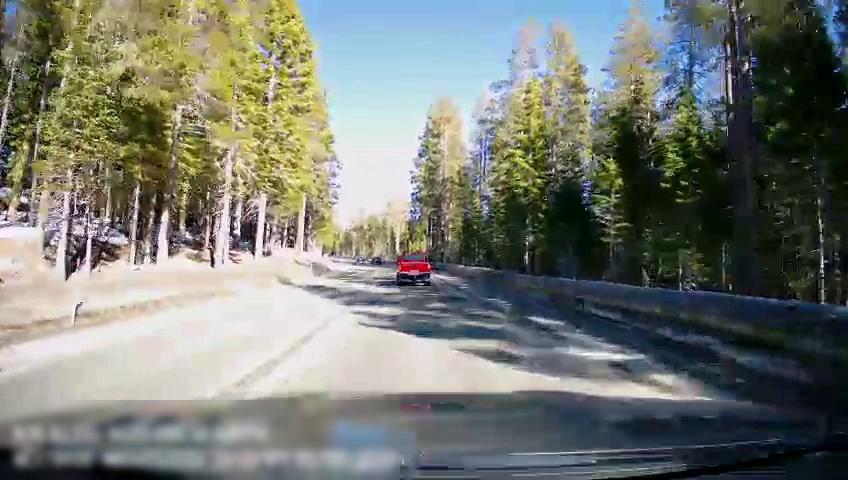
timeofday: Day
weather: Sunny
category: Drivable Space
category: Vehicles | Car
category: Vehicles | Truck